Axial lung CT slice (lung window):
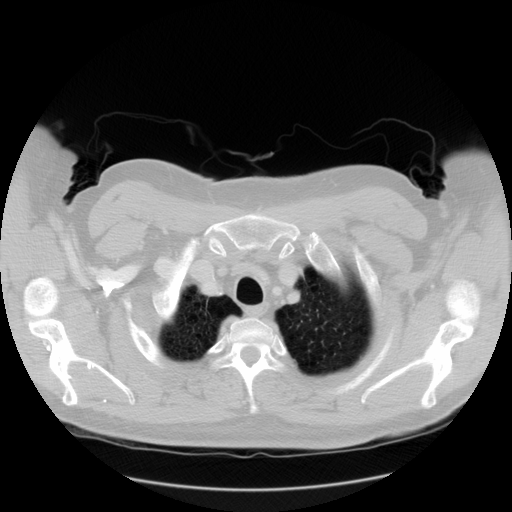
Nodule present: no